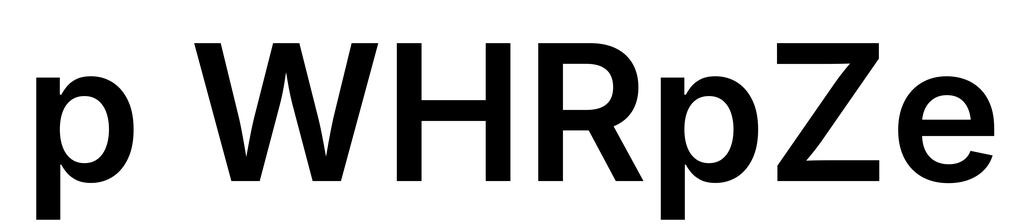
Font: Inter_SemiBold